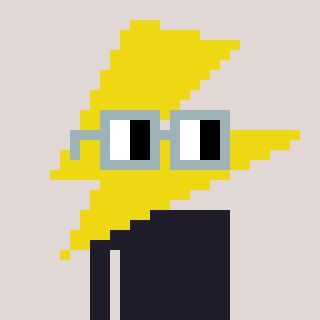
a pixel art character with square dark gray glasses, a lightning bolt-shaped head and a peachy-colored body on a warm background